Question: I am using a tag to get values from the textboxes and show them in a drop down. see the image below:
now the problem is that select tag's id is not accessing in C#/code behind asp page.
i have tried to use Request.Form.GetValues("correct")
"correct" is the id of select tag.
but still i'm not able to access the text that has been selected by the user.
Thanks in advance and pardon me if my formating was not ok.
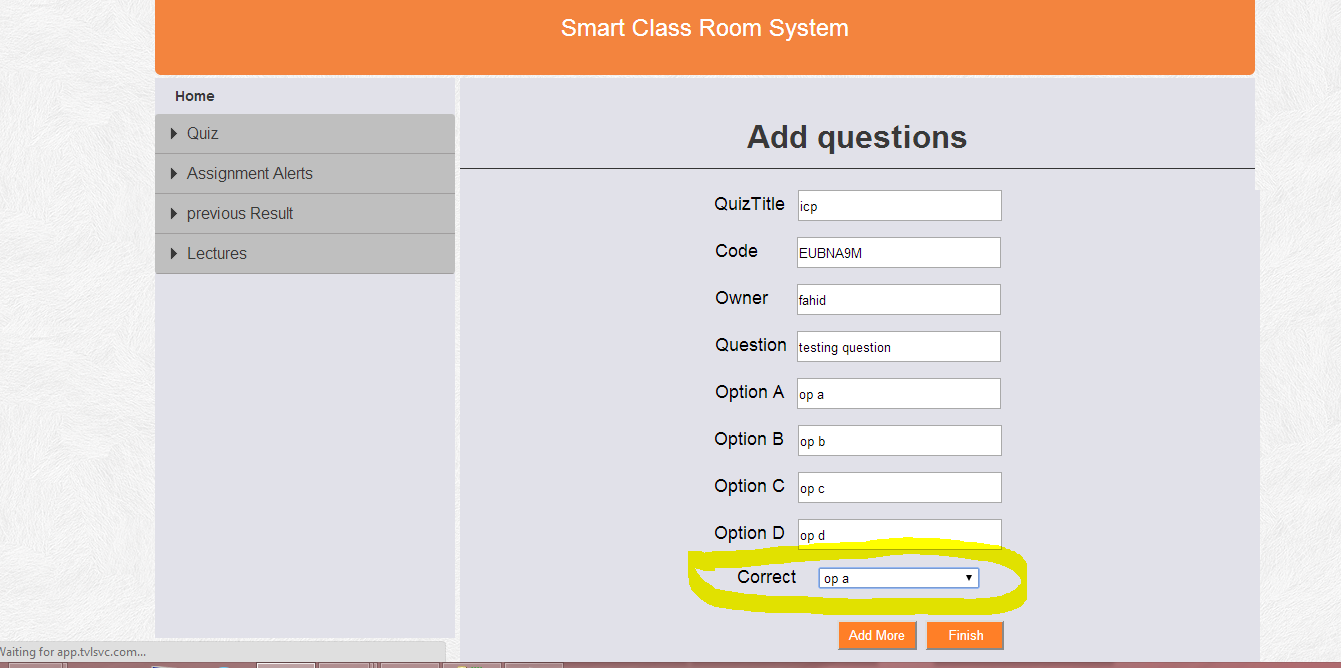
Answer: Provided your markup is right, and 'select' tag has 'id="correct" name="correct"' this should work:
'''
<select id="correct" name="correct">
string sValue = Request.Form["correct"];
'''
For multiple values you can use:
'''
string[] arrValues = Request.Form.GetValues("correct");
foreach(string sVal in arrValues)
{
//sVal is required string
}
'''
: you can also get value:
'''
string sCorrectVal = correct.Value;
'''